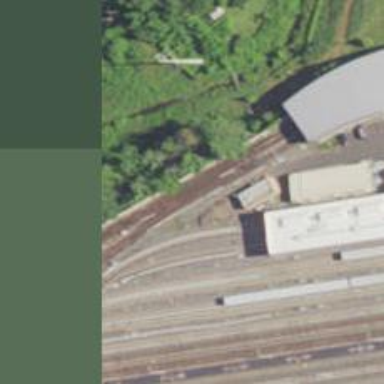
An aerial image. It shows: Electrified rail passing through service yard.